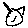
Label: cat